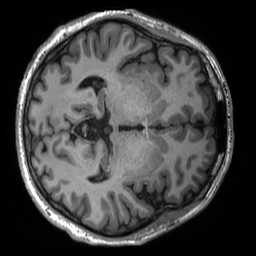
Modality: T1w
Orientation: axial
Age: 34
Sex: male
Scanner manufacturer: siemens
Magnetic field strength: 3 T
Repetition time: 2.3 s
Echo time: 0.00298 s